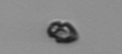
Label: Heterocapsa_rotundata